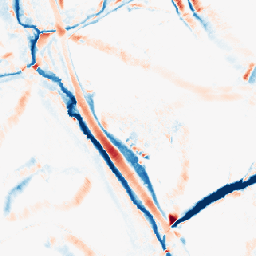
Category: morphological
Decomposition family: morphological_diamond
Decomposition parameters: operation: average
radius: 10
Upsampling method: area
Upsampling parameters: scale: 8
Upsampling scale: 8